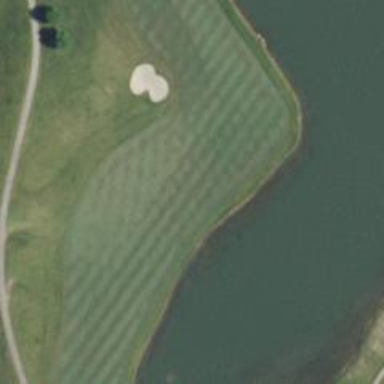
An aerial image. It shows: Golf fairway surrounded by grass.